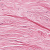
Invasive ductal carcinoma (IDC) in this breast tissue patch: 0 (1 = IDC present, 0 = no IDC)